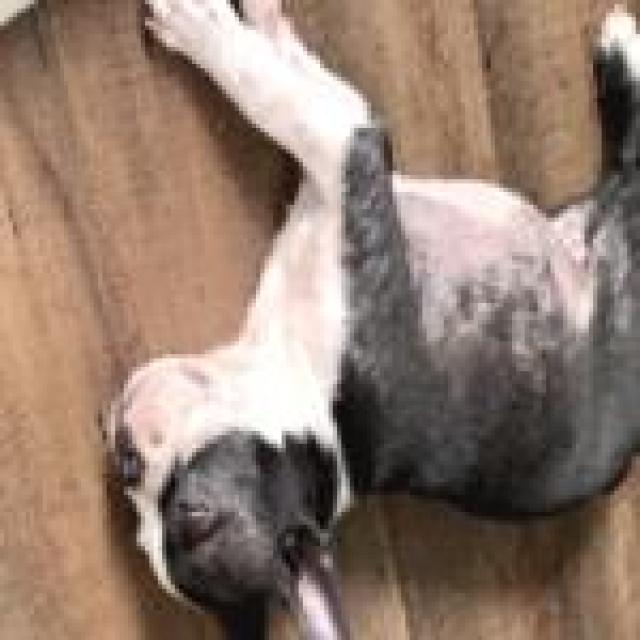
Healthy canine skin — no visible lesions, inflammation, or abnormalities. The skin and coat appear normal.